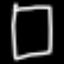
Label: square